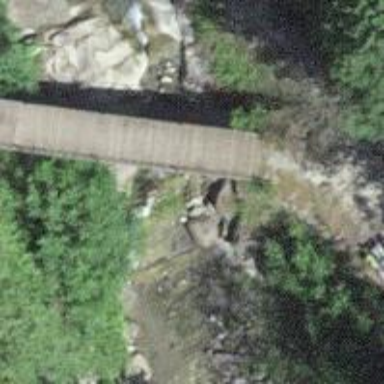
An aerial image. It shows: Path leading to bridge.